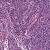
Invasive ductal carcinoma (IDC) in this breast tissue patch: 1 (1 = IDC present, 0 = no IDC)